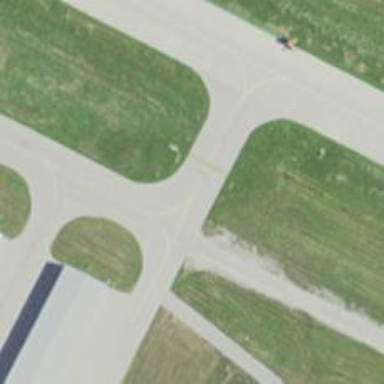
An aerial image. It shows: Asphalt taxiway in the airport.